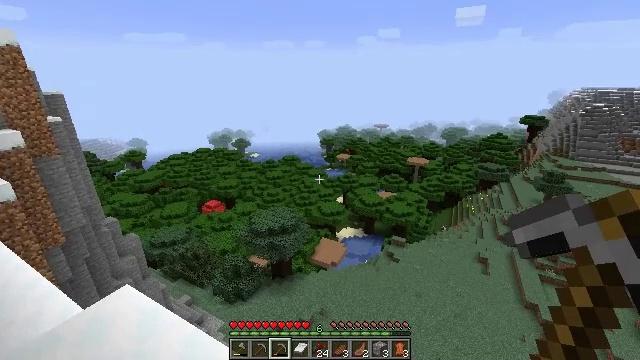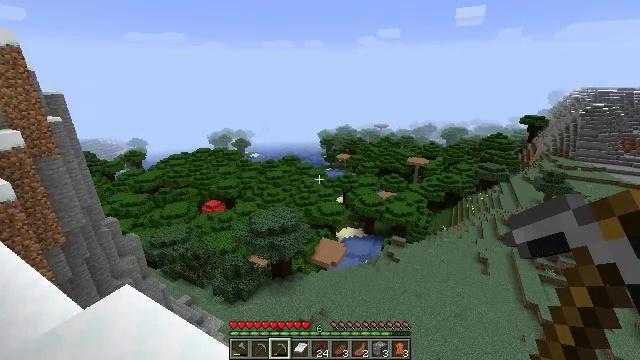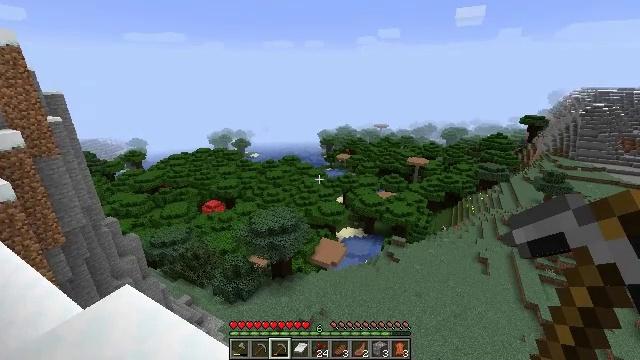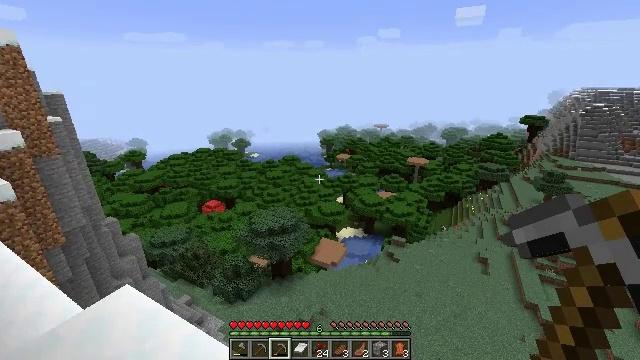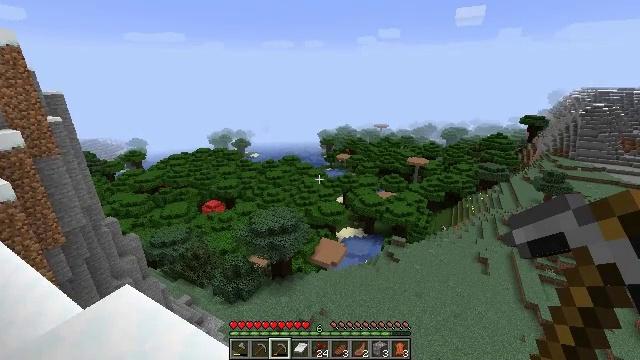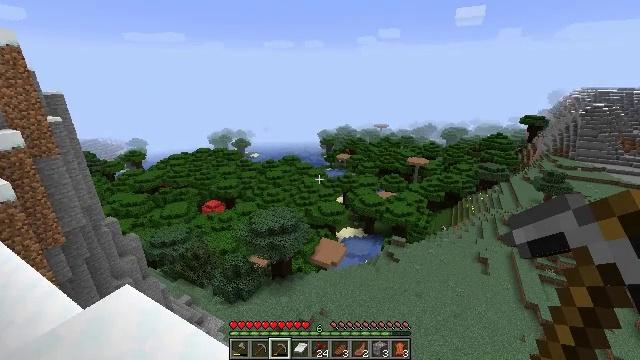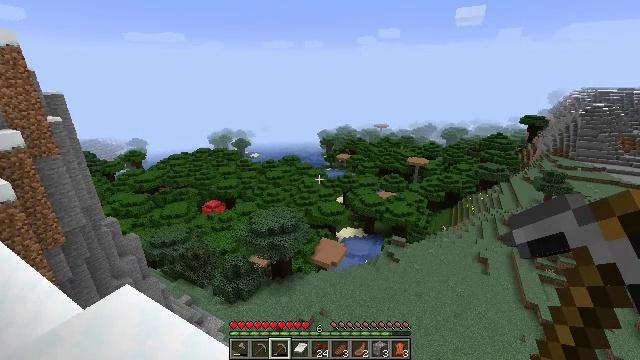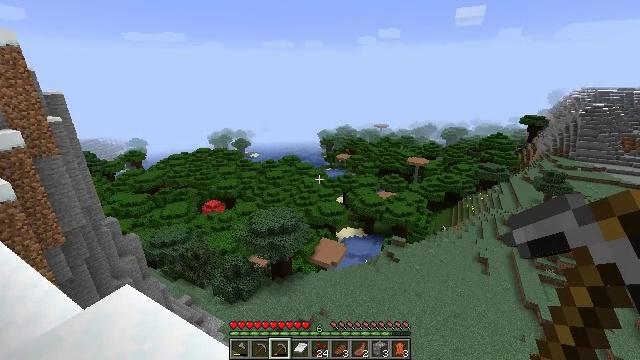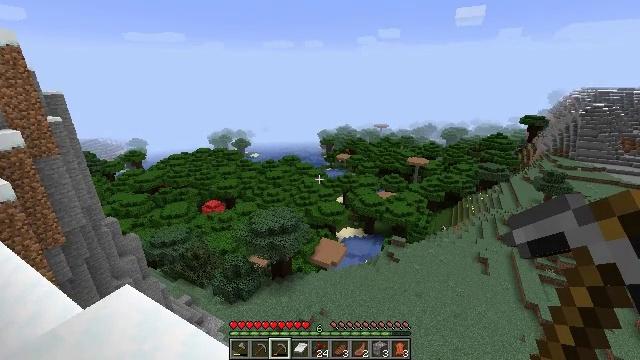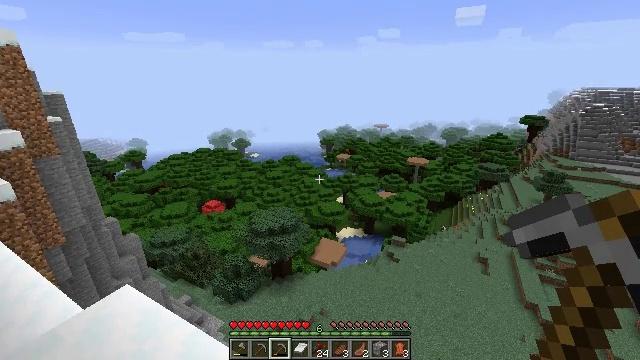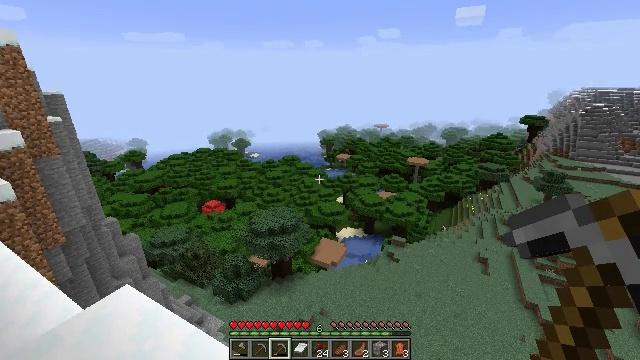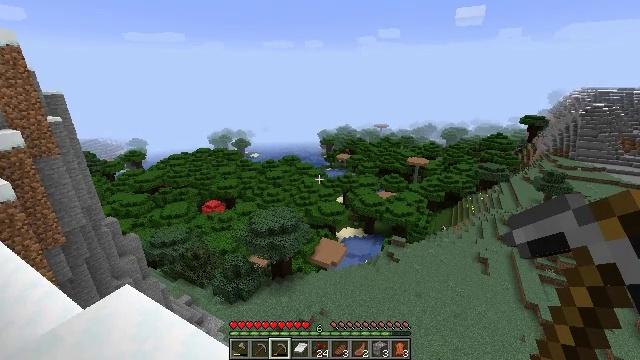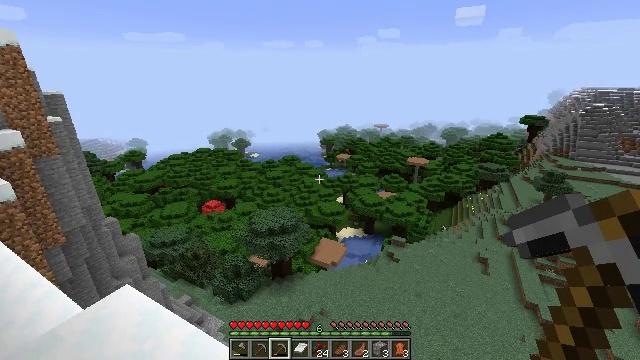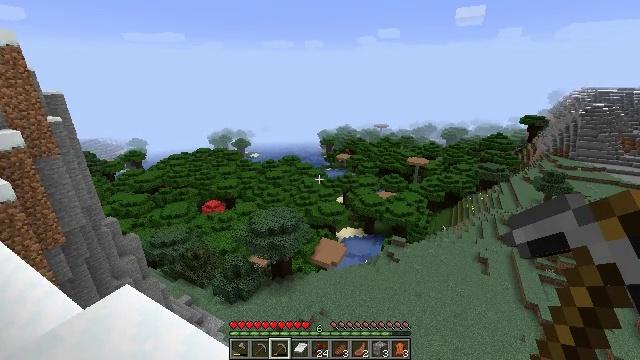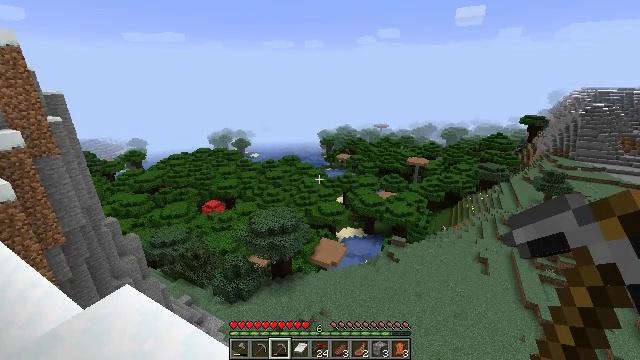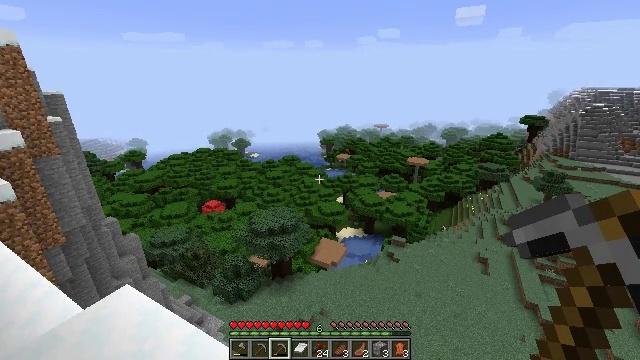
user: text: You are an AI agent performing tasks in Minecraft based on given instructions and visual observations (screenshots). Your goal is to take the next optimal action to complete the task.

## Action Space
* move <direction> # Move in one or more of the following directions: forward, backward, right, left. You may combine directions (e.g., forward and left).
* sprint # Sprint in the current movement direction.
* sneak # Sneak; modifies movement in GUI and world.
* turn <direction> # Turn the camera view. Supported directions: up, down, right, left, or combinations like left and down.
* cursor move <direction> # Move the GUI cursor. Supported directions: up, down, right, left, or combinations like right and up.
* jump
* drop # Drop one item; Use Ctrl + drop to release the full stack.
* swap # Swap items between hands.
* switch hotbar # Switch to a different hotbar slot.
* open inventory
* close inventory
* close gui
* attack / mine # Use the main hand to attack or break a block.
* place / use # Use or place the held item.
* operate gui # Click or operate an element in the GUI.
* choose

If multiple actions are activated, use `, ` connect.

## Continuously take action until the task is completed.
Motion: motion action
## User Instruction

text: Dig out the mushroom stem.
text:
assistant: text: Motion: no_op
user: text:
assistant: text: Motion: no_op
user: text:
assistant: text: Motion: no_op
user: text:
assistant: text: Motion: no_op
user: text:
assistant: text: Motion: no_op
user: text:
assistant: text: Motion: no_op
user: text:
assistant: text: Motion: no_op
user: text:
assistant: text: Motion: no_op
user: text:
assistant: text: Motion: no_op
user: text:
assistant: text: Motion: no_op
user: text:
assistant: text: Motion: no_op
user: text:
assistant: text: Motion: no_op
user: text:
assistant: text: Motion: no_op
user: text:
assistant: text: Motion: no_op
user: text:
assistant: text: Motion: no_op
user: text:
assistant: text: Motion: no_op
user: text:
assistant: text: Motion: no_op
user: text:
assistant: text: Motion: no_op
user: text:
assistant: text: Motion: no_op
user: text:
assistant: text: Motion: no_op
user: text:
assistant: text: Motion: no_op
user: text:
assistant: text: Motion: no_op
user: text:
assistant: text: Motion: no_op
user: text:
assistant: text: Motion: no_op
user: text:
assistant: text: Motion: no_op
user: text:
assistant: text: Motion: no_op
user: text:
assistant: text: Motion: no_op
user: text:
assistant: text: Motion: no_op
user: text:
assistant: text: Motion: turn right
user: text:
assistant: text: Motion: turn right